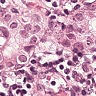
Metastatic tissue present: yes